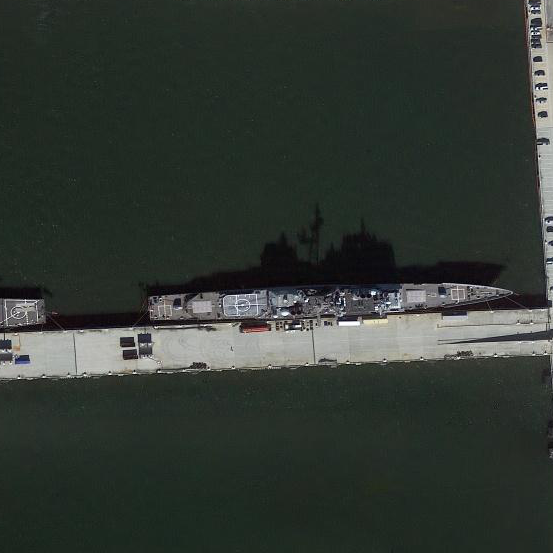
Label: Ticonderoga-class_cruiser